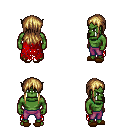
a pixel art fantasy rpg character, male body template, orc, green skin, red tattered cape, magenta pants, blonde unkempt hairstyle, brown slippers, four views (front, back, left, right), 2x2 character sprite sheet, small pixel art, hard edges, no anti-aliasing